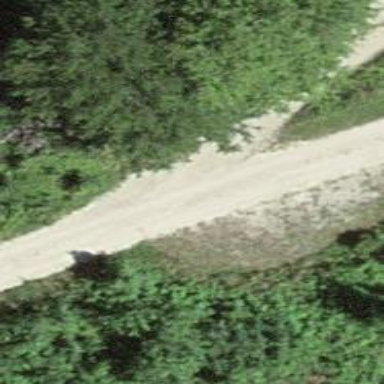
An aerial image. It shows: Gravel track with grade 2 tracktype.